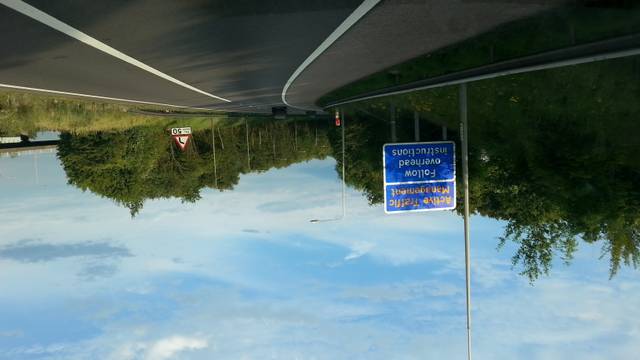
Region: United Kingdom
Coordinates: 52.348, -1.815